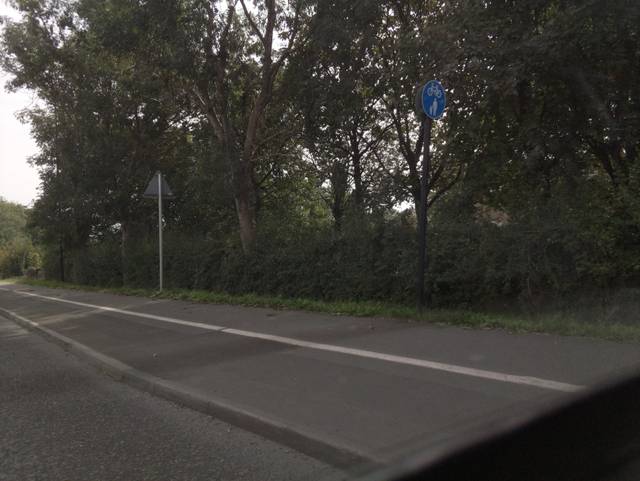
Region: United Kingdom
Coordinates: 54.007, -1.569